Question: I have two classes here: MainScreen and QueryScreen. MainScreen has already implemented one JTabbedPane on int. QueryScreen extended the MainScreen.
I tried to add one tab calling one event through QueryScreen but its not coming up on the app. Checkout please the sample code:
QueryScreen:
'''
public class QueryScreen extends MainScreen {
private JSplitPane engineList;
final JPanel queryList = new JPanel();
public QueryScreen(){
tabbedPane.addTab( "Query List", queryList );
add( tabbedPane, BorderLayout.CENTER );
}
}
'''
MainScreen:
'''
public class MainScreen extends JFrame implements ActionListener {
/**
*
*/
JMenuBar bar;
JMenu file, register;
JMenuItem close, search;
ImageIcon image1= new ImageIcon("rsc/img/logo.jpg");
JLabel lbImage1;
JTabbedPane tabbedPane = new JTabbedPane();
final JPanel entrance = new JPanel();
/**
*
*/
public MainScreen()
{
lbImage1= new JLabel(image1, JLabel.CENTER);
entrance.add(lbImage1);
tabbedPane.addTab( "Entrance", entrance );
add( tabbedPane, BorderLayout.CENTER );
bar= new JMenuBar();
file= new JMenu("File");
register= new JMenu("Search");
close= new JMenuItem("Close");
close.addActionListener(this);
search= new JMenuItem("Request Query");
search.addActionListener(this);
//Keyboard Shortcut
register.setMnemonic(KeyEvent.VK_S);
file.setMnemonic(KeyEvent.VK_F);
search.setMnemonic(KeyEvent.VK_R);
//Ibimage1.setVerticalTextPosition(SwingConstants.CENTER);
bar.add(file);
bar.add(register);
file.add(close);
register.add(search);
setExtendedState(getExtendedState() | JFrame.MAXIMIZED_BOTH); // Maximized Window or setSize(getMaximumSize());
setTitle("SHST");
setJMenuBar(bar);
setDefaultCloseOperation(0);
WindowListener J=new WindowAdapter(){
public void windowClosing(WindowEvent e){
System.exit(0);
}
};
addWindowListener(J);
}
public void actionPerformed(ActionEvent e){
if(e.getSource()==close){
System.exit(0);
}
if(e.getSource()==search){
Search s= new Search();
s.setVisible(true);
}
}
}
'''
ps: the MainScreen object and the setVisible from it is coming from the run class which has only the call for this MainScreen.
How am I able to add this new tab?
Thanks in advance

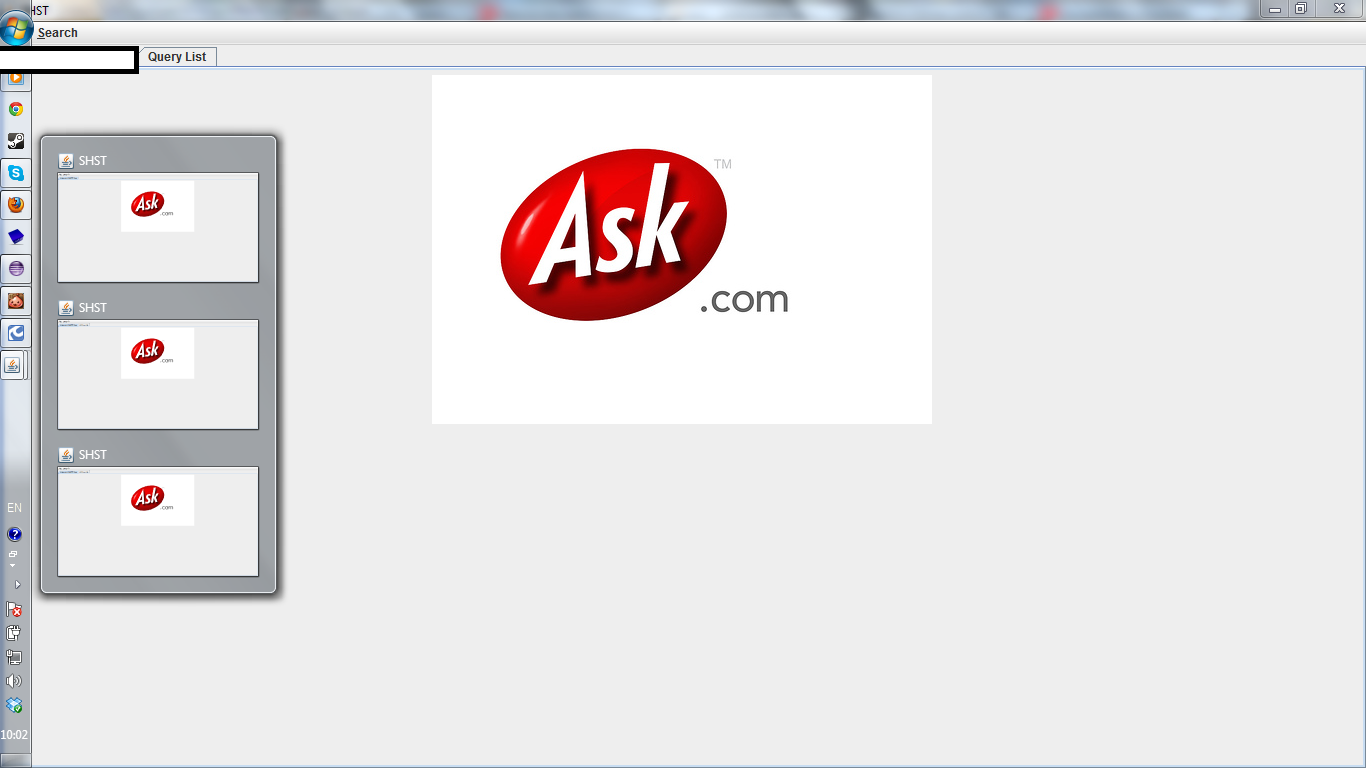
Answer: In the future please post an <URL> instead of copy/pasting some classes.
Here's an SSCCE of your MainScreen, with the non-essentials stripped out, and a main method added:
'''
import java.awt.*;
import javax.swing.*;
public class MainScreen extends JFrame
{
JTabbedPane tabbedPane = new JTabbedPane();
final JPanel entrance = new JPanel();
public MainScreen()
{
tabbedPane.addTab("Entrance", entrance);
add(tabbedPane, BorderLayout.CENTER);
setDefaultCloseOperation(JFrame.EXIT_ON_CLOSE);
}
public static void main(String[] args)
{
SwingUtilities.invokeLater(new Runnable()
{
public void run()
{
JFrame frame = new MainScreen();
frame.setSize(300, 200);
frame.setVisible(true);
}
});
}
}
'''
... and here's an SSCCE for QueryScreen:
'''
import java.awt.*;
import javax.swing.*;
public class QueryScreen extends MainScreen
{
final JPanel queryList = new JPanel();
public QueryScreen()
{
tabbedPane.addTab("Query List", queryList);
//add( tabbedPane, BorderLayout.CENTER ); /* not needed */
}
public static void main(String[] args)
{
SwingUtilities.invokeLater(new Runnable()
{
public void run()
{
JFrame frame = new QueryScreen();
frame.setSize(300, 200);
frame.setVisible(true);
}
});
}
}
'''
As you can see, this works, and for the most part, all I did was remove unnecessary code and added a main to each.
If you're still having problems, please update your question with an SSCCE and post the specific problem you're having.